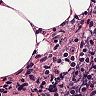
Metastatic tissue present: no